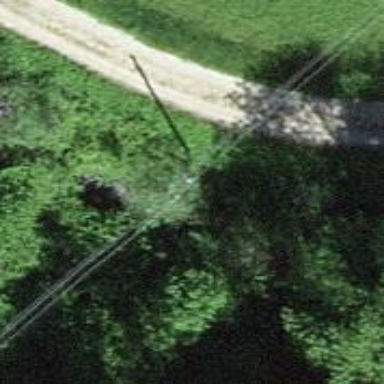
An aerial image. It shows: Power pole.